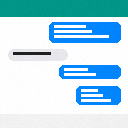
Screen state: on